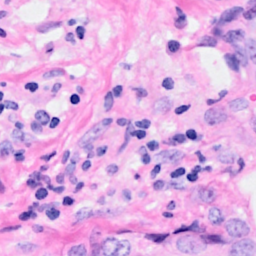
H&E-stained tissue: Breast